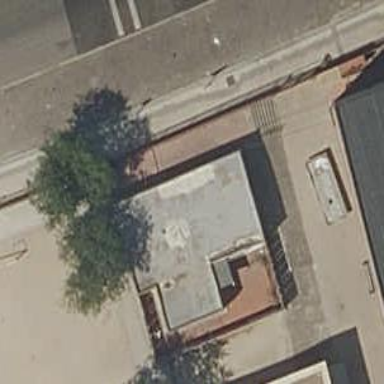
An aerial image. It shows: School building.